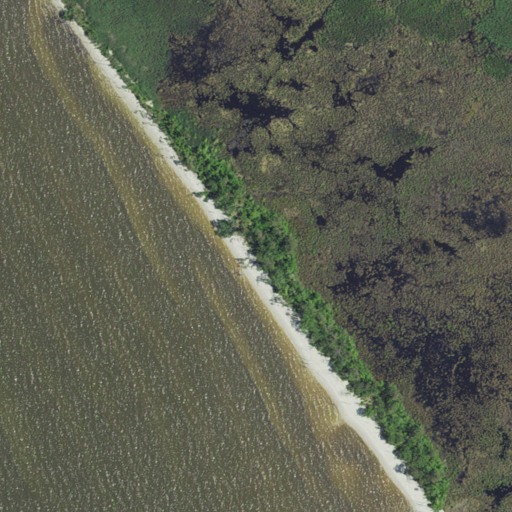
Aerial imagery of island in North Carolina named Brock Island containing herbaceous wetlands, open water, and woody wetlands